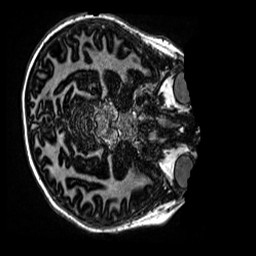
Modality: MP2RAGE
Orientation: axial
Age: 11
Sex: female
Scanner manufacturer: siemens
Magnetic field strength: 3 T
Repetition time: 4 s
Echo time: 0.00299 s